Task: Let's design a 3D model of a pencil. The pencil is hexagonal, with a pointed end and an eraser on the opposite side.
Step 92:
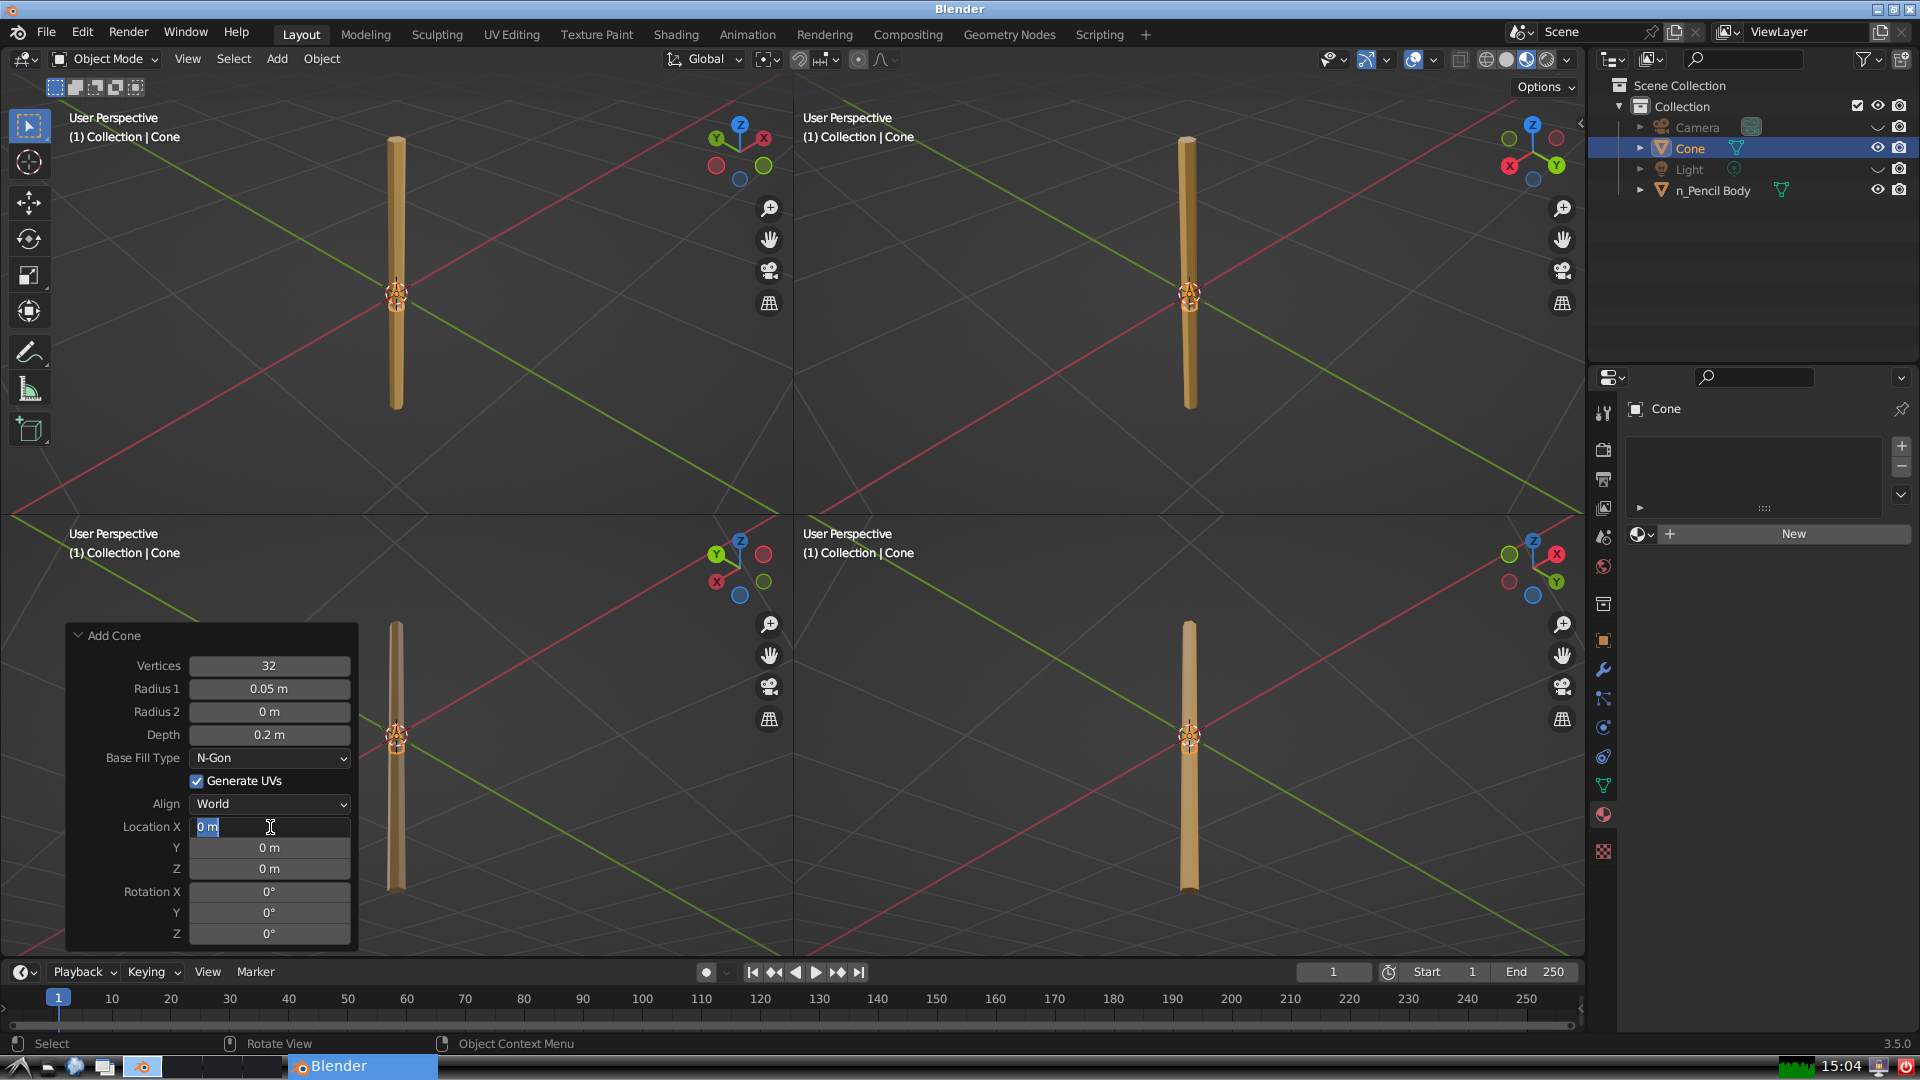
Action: input_text: 0.0